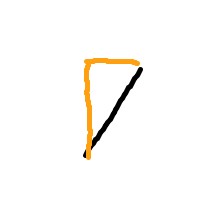
Shape: triangle